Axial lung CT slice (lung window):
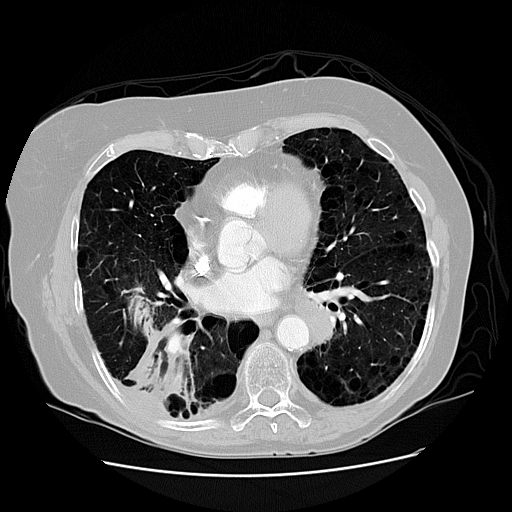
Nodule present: yes
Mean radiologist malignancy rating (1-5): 2